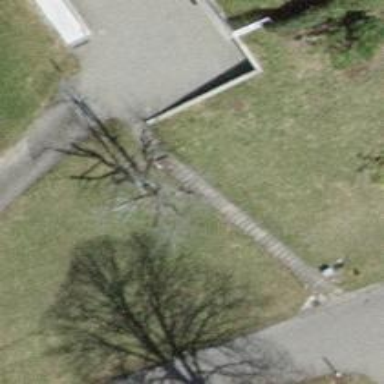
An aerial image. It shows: Paved steps.